Current action and preconditions to check: trajectory_clear

Your task: For each precondition in the list above, predict whether it will hold at this action.

Consider the current scene as observed from the mobile robot's camera, and analyze the predicted future states of all dynamic agents (e.g., people, animals, vehicles, or any moving entities) within the NEXT SECOND.

IMPORTANT: Only answer "very likely" if you are absolutely certain—based on strong, clear evidence—that a dynamic agent will violate the precondition in the predicted future state. Do NOT answer "very likely" for unlikely, ambiguous, or low-probability risks.

Ask yourself for each precondition: Is there a high probability, with clear and convincing evidence, that the predicted future states of any dynamic agent will interfere with the predicted future state of the currently executing action within the NEXT SECOND, causing that precondition to fail?

Assess the risk level based on these predictions. Use "likely" or "very likely" if motions create a clear risk of interference.

Use "neutral" or "improbable" if agents are nearby but their predicted paths are clearly diverging or non-conflicting.

Failure Risk Categories: "very improbable", "improbable", "neutral", "likely", "very likely"

Answer Format: Output ONLY the probability_of_failure value from these categories: "very improbable", "improbable", "neutral", "likely", "very likely"

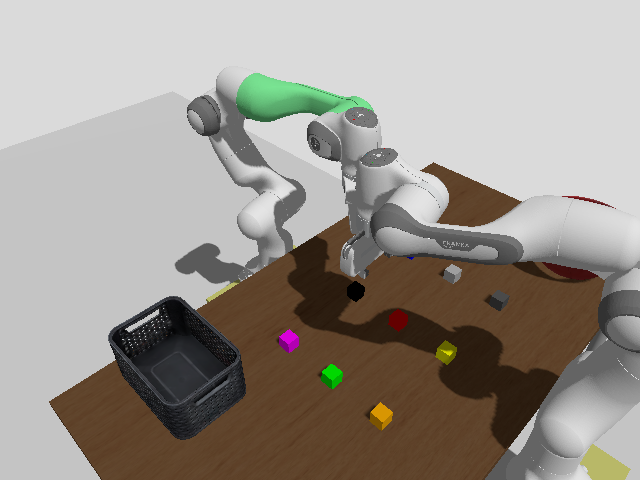

Answer: likely